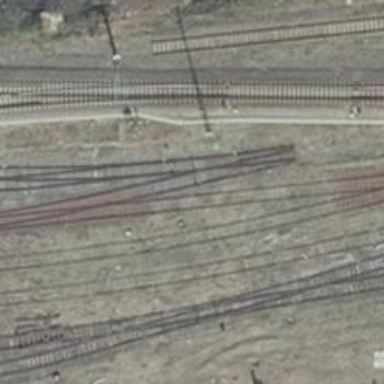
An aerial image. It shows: Disused railway yard.